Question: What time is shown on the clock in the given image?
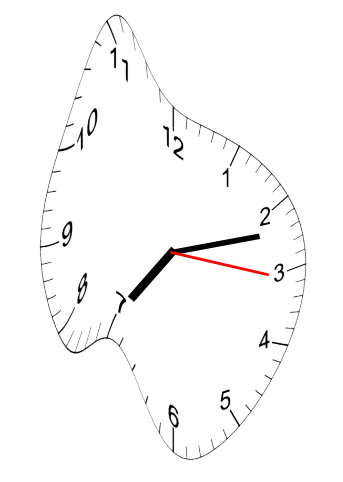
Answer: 07:12:16